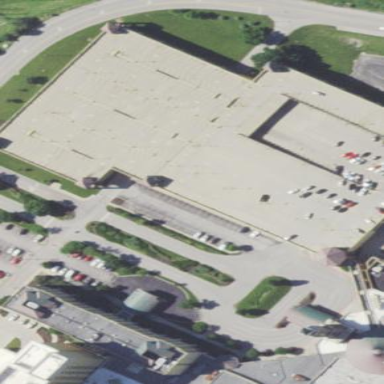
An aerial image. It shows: Multi-storey parking building.